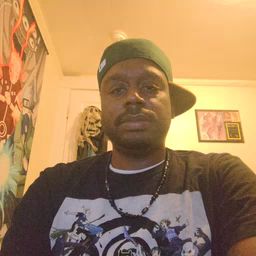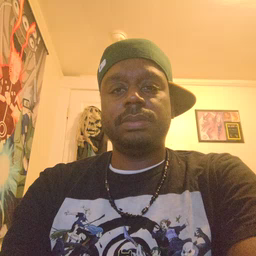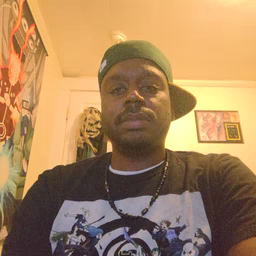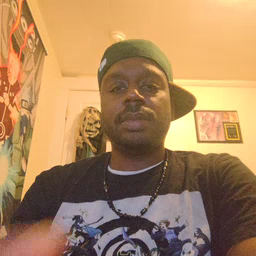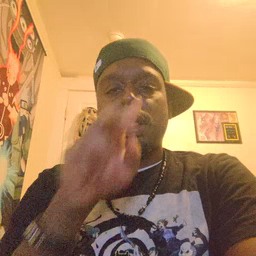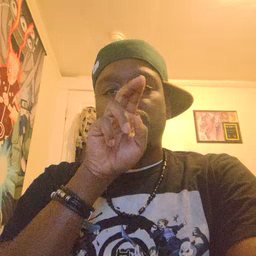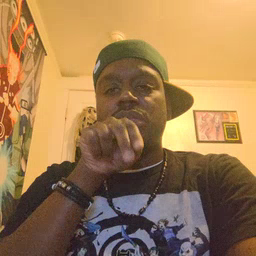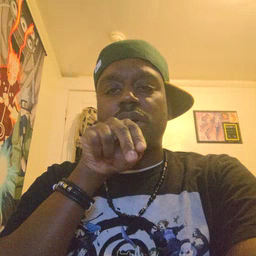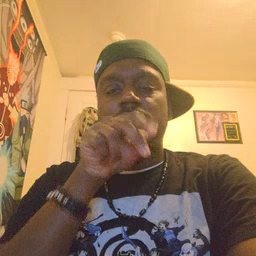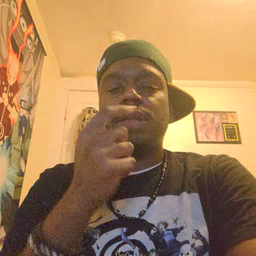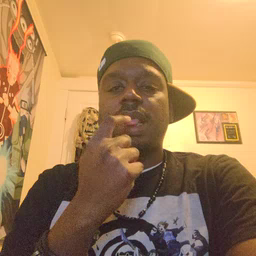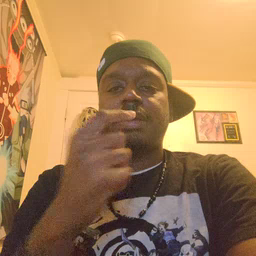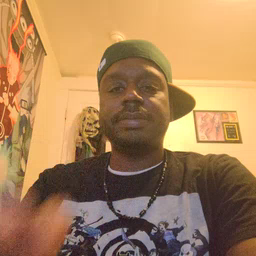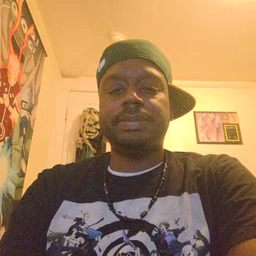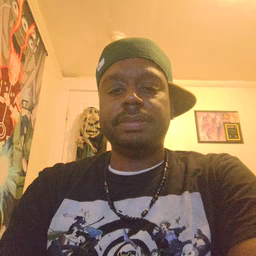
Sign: tongue